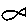
Label: fish